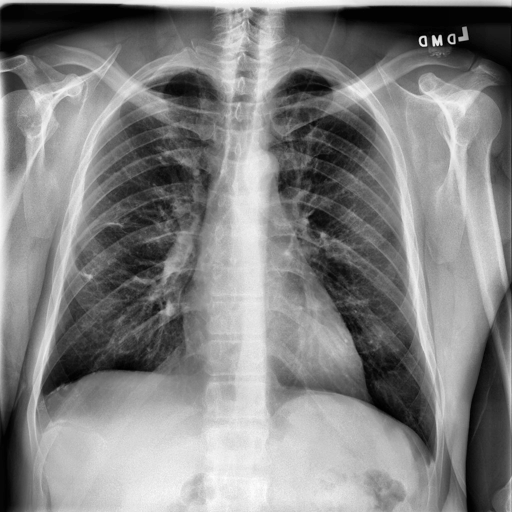
Finding: NORMAL